Question: I am trying to make a UI using QuickQT and QML and the designer in QtCreator does not render the shapes properly if they are bound to a variable.
'''
ApplicationWindow {
height : maximumHeight
width : maximumWidth
Rectangle {
id: rectangle1
width: parent.width
height: parent.height
'''
If I do that, I can't see the elements in Design Tab, what should I do to make them visible ?

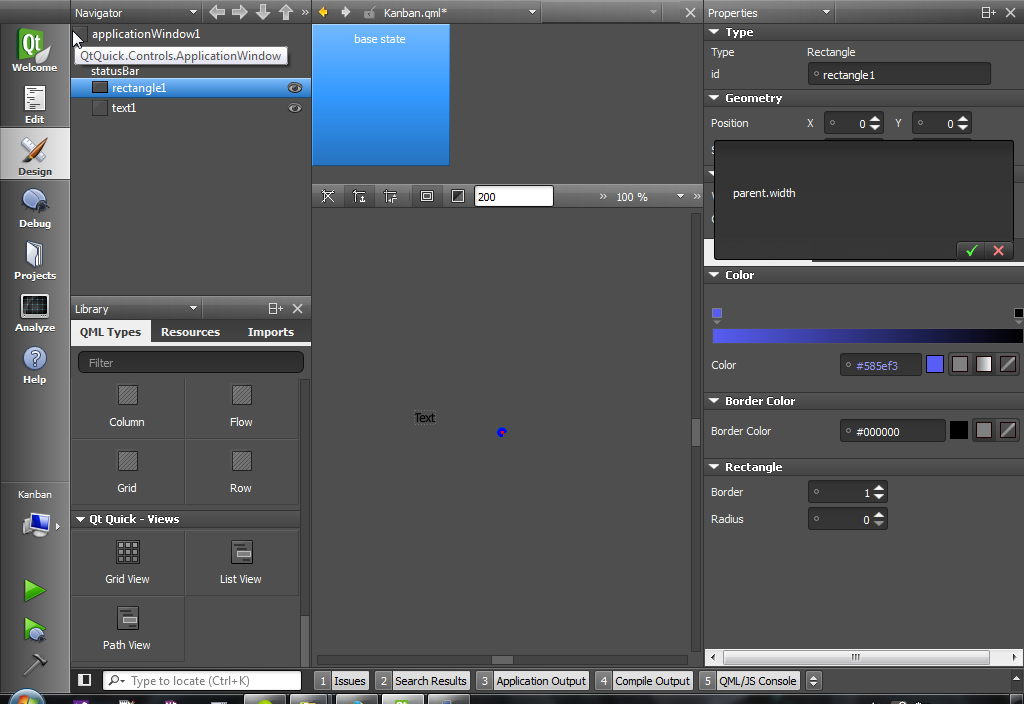
Answer: From the Qt wiki <URL>
> Qt Quick Designer cannot show bindings and using them might have a
negative impact on performance, so consider setting anchors and
margins for items, instead.